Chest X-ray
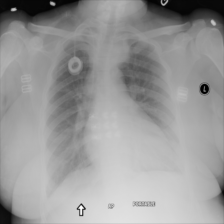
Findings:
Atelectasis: negative
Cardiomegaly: negative
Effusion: negative
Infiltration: positive
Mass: positive
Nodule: negative
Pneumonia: negative
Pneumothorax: negative
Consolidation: negative
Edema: negative
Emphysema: negative
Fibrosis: negative
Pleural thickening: negative
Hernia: negative